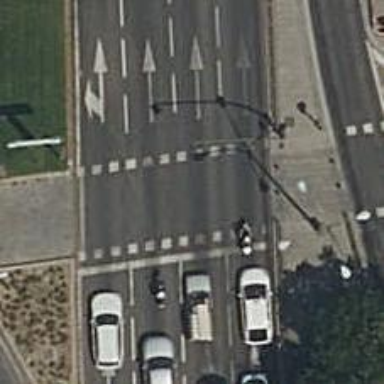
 there are traffic signals and zebra crossing."